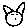
Label: cat